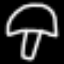
Label: mushroom